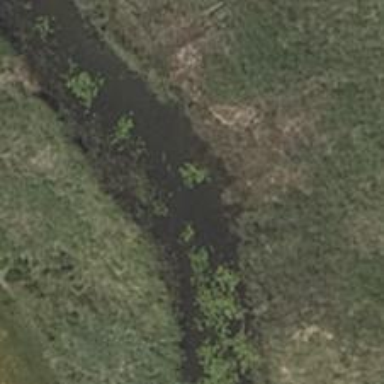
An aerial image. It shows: Canal.